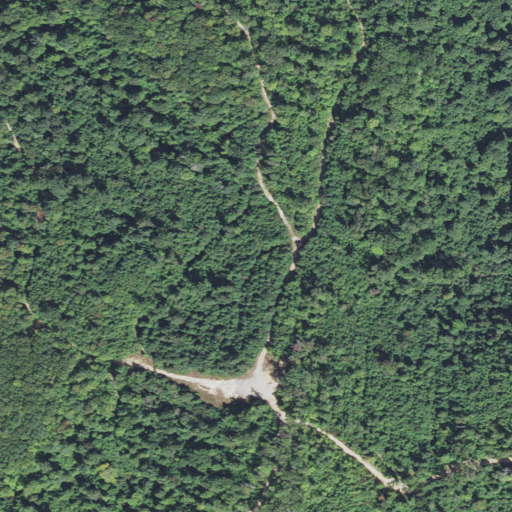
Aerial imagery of ridge(s) in West Virginia named Beartown Ridge containing deciduous forest, shrub, and mixed forest